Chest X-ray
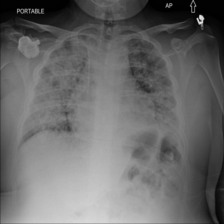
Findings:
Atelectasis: negative
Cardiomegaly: positive
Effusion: positive
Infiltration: negative
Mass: negative
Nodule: negative
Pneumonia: negative
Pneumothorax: negative
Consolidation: negative
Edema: negative
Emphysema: negative
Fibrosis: negative
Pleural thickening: negative
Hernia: negative